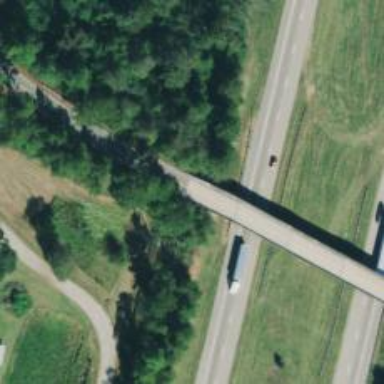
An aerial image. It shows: Viaduct bridge on tertiary road.